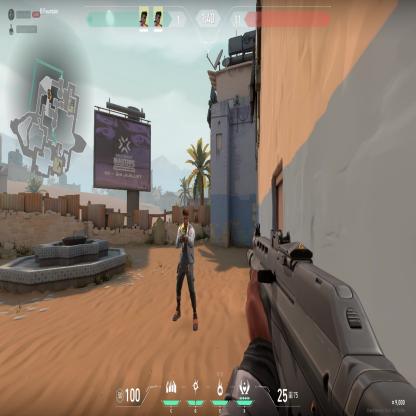
Label: teammate